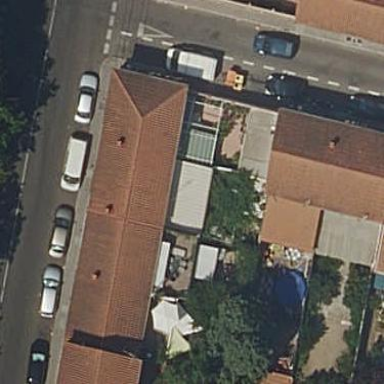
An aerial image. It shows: Residential building.